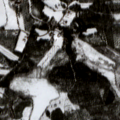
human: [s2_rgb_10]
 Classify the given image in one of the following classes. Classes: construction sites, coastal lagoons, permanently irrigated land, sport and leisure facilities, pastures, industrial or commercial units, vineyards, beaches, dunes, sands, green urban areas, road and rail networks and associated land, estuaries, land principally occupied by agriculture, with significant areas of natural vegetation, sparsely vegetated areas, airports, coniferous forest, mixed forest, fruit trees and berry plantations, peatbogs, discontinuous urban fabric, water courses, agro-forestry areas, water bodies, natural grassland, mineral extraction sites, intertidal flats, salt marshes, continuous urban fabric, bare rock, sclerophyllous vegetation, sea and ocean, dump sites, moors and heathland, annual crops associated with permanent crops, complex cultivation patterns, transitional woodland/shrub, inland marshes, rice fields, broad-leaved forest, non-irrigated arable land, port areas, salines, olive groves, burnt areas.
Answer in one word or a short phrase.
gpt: land principally occupied by agriculture, with significant areas of natural vegetation, coniferous forest, mixed forest, transitional woodland/shrub, water bodies